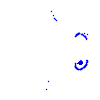
Particle: kaon